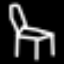
Label: chair